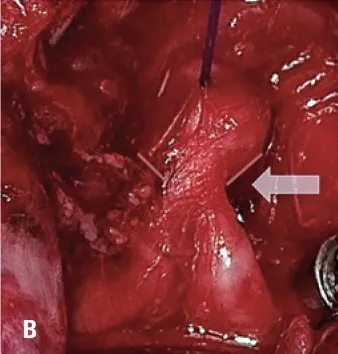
(A) Pre-operative bronchoscopy with a severe tracheal stenosis.
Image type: medical_photograph (other_medical_photograph)